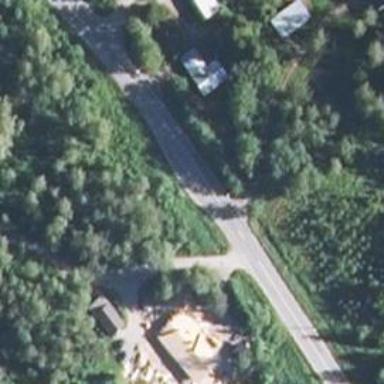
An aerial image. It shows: View of road.